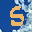
Label: 5